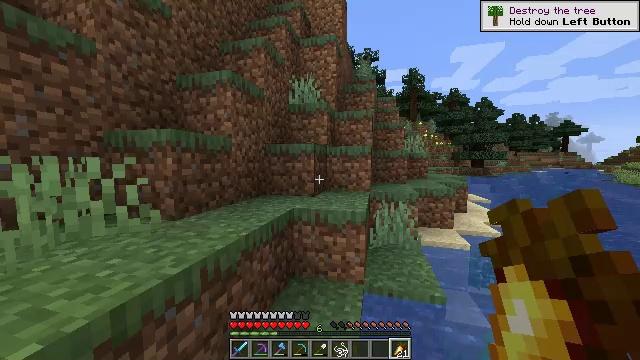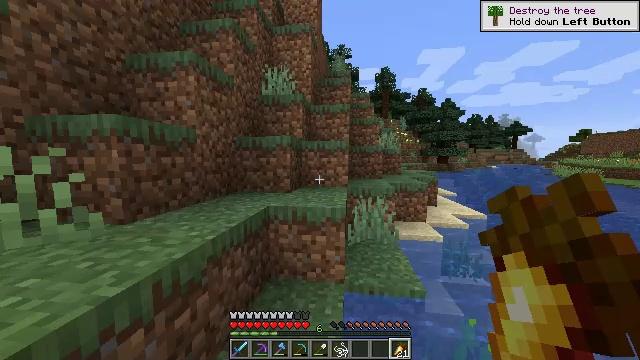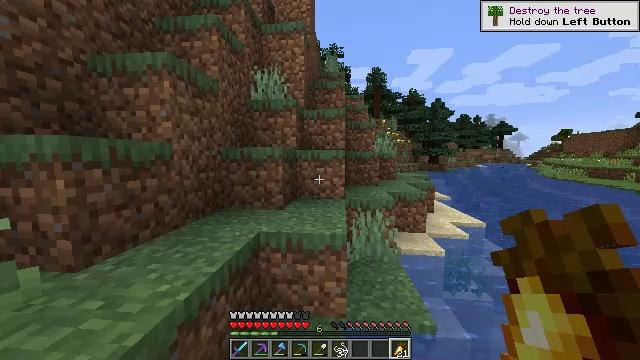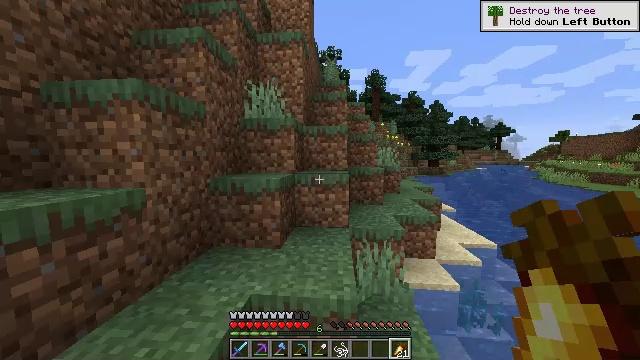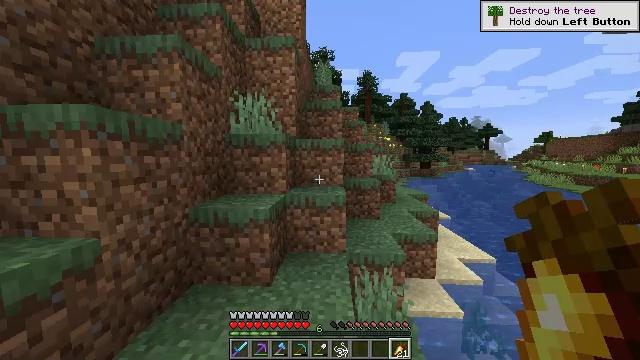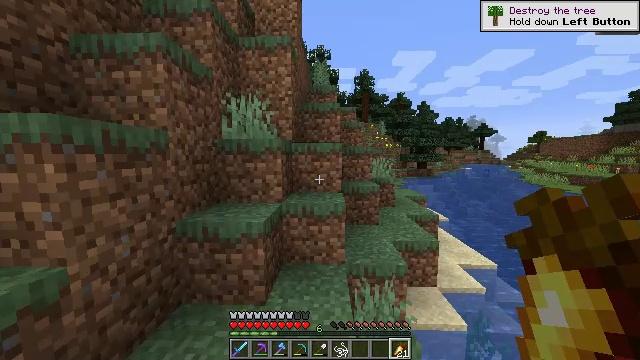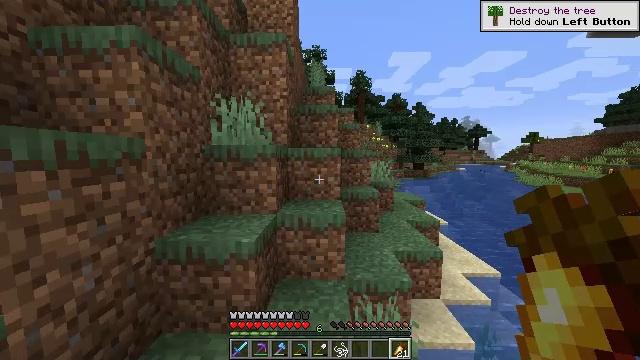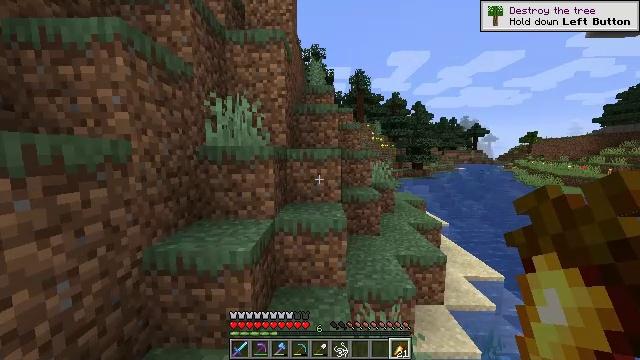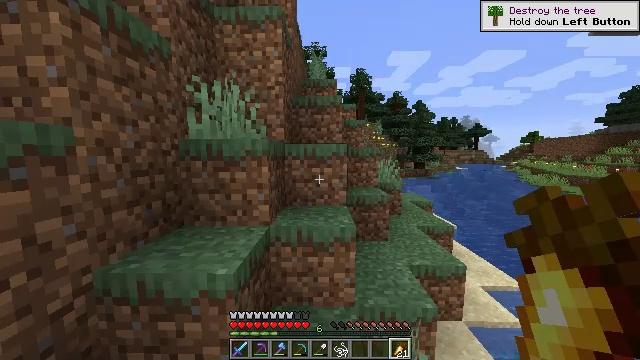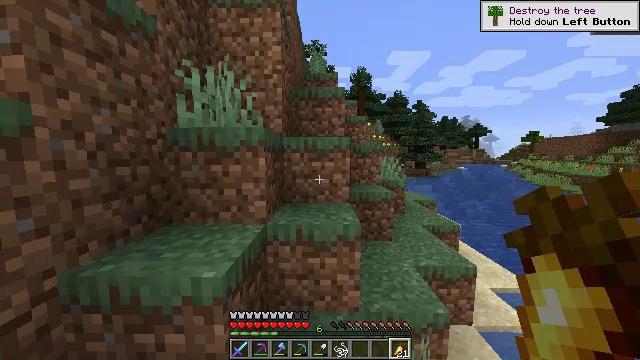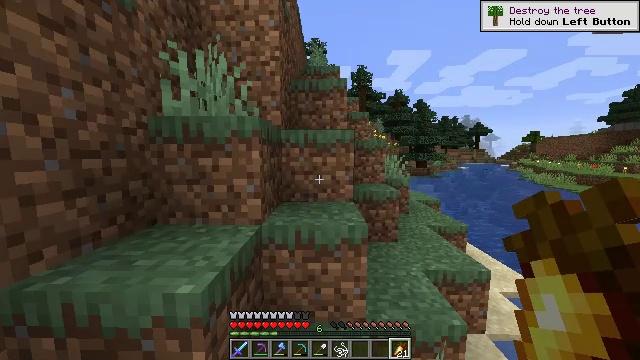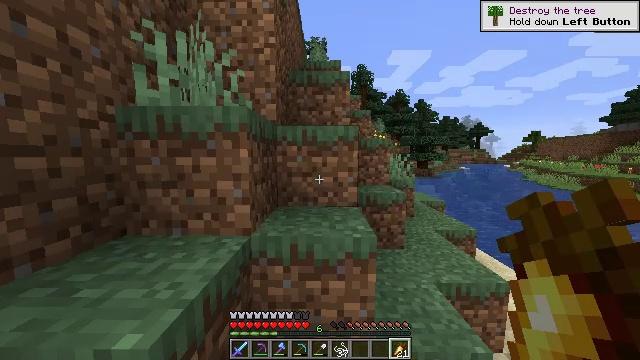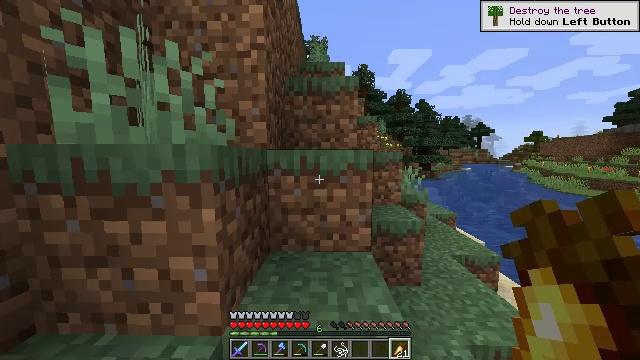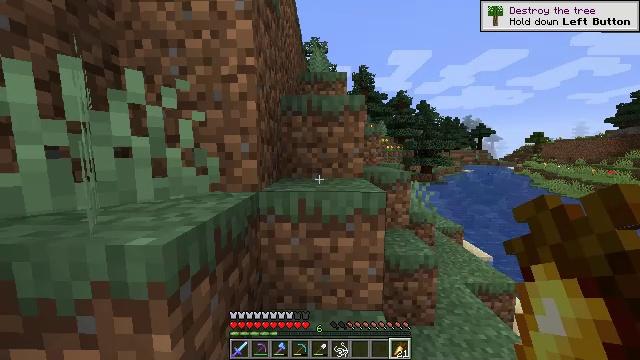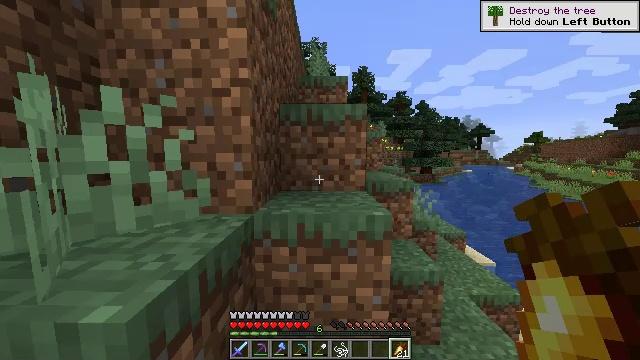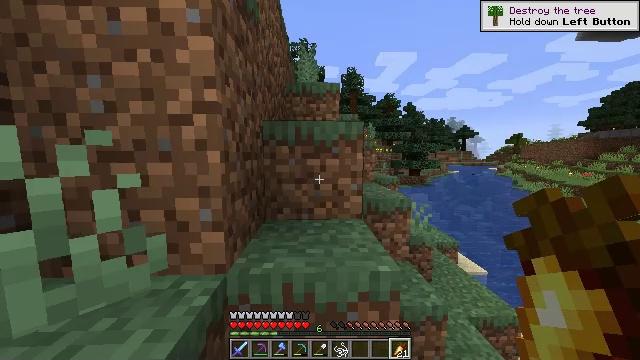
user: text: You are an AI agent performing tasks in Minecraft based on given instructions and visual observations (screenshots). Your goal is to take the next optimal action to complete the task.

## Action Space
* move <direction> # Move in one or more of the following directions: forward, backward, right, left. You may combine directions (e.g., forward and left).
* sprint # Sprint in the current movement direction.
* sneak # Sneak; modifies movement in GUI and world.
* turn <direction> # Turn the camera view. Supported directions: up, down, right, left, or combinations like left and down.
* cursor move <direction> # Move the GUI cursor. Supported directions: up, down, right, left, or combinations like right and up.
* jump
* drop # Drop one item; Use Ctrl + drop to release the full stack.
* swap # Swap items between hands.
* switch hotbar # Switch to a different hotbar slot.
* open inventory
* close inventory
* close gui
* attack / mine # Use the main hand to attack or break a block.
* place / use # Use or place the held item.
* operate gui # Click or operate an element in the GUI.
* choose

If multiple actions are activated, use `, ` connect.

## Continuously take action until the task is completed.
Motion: motion action
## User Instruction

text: Convert stone into smooth stone using the furnace.
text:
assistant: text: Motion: move forward, turn right
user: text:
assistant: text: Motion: move forward, turn right, jump
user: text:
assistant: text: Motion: move forward, jump
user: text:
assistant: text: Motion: move forward, turn right, jump
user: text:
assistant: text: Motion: move forward, jump
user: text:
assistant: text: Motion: move forward, turn right, jump
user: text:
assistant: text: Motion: move forward, jump
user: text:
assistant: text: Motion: move forward, jump
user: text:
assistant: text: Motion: move forward, jump
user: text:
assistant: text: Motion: move forward, jump
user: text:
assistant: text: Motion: move forward, sprint, jump
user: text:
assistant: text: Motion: move forward, sprint, jump
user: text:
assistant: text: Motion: move forward, sprint, jump
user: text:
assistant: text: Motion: move forward, sprint, jump
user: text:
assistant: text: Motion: move forward, sprint, turn right, jump
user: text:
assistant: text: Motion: move forward, sprint, turn right, jump
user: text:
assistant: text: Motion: move forward, jump
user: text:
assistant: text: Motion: move forward, jump
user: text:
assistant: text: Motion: move forward, jump
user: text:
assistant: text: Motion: move forward, jump
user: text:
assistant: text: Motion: move forward, jump
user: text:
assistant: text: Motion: move forward, sprint, jump
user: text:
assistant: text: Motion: move forward, sprint, jump
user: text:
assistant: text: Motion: move forward, sprint, jump
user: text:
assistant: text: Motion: move forward, sprint, jump
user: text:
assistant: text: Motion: move forward, sprint, jump
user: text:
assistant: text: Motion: move forward, sprint, jump
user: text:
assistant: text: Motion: move forward, jump
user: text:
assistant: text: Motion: move forward, turn left, jump
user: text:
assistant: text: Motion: move forward, jump